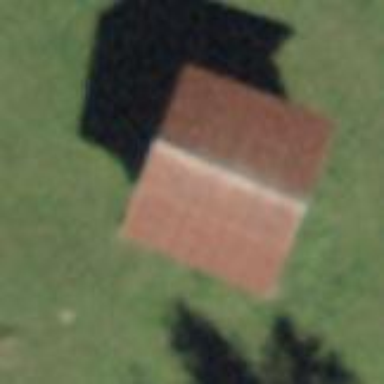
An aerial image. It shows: Barn.